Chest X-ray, AP view. Patient: 36 years old, sex M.
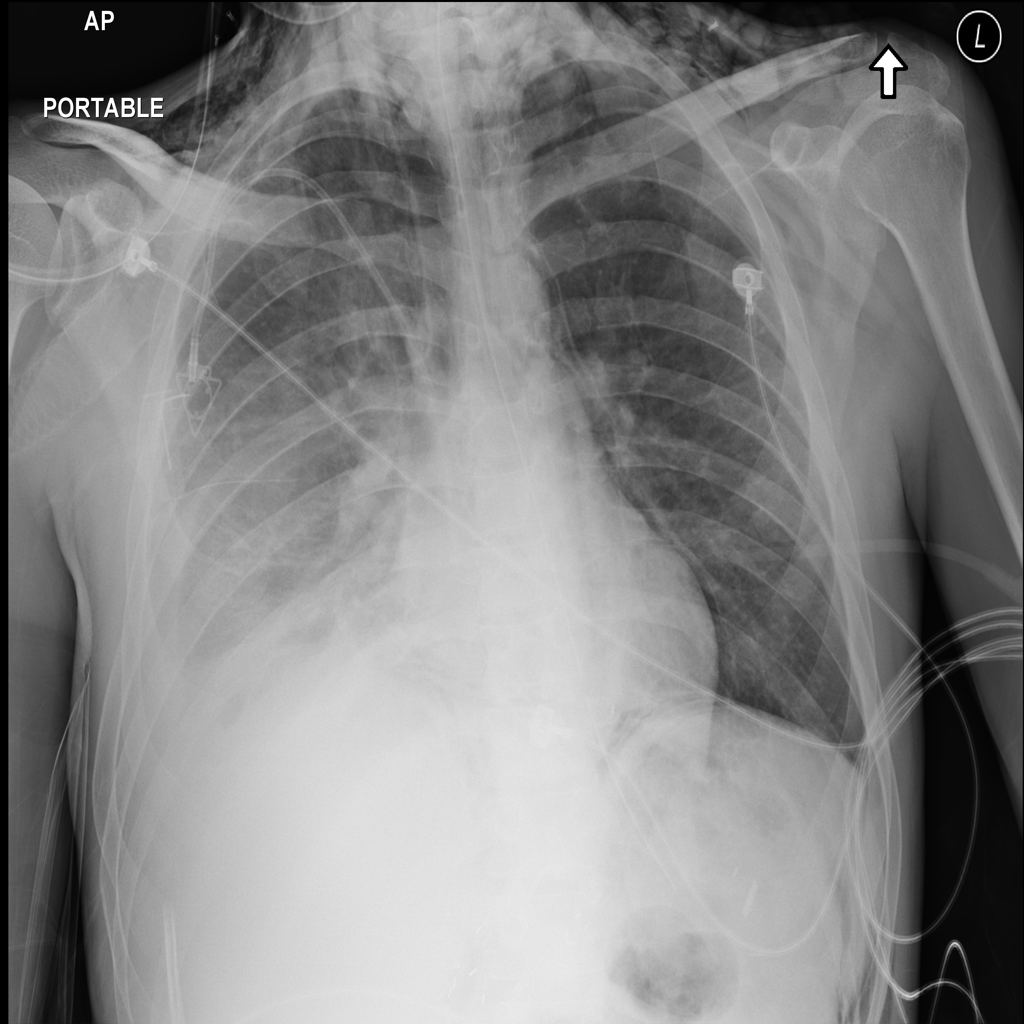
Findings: Atelectasis, Effusion, Emphysema, Infiltration